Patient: sex F, age 60
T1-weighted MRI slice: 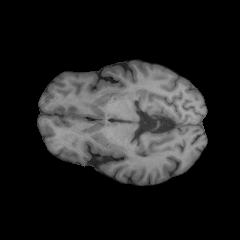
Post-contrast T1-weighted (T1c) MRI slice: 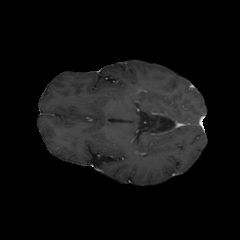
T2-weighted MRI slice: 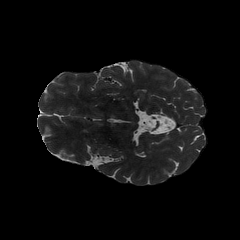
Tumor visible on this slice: yes
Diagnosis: Glioblastoma, IDH-wildtype
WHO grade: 4